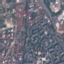
Land use / land cover class: Residential